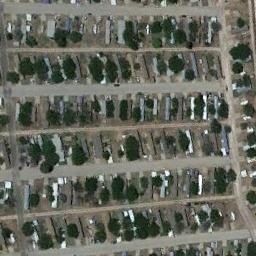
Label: mobile_home_park